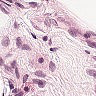
Metastatic tissue present: no